Interaction volume radius: 5 \u00c5
Interaction volume height: 25 \u00c5
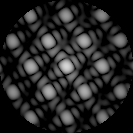
Disorder parameter: 0.09852